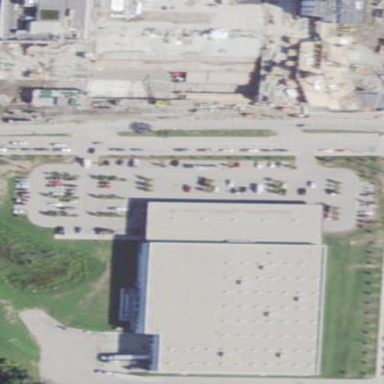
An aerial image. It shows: Wholesale shop within building.